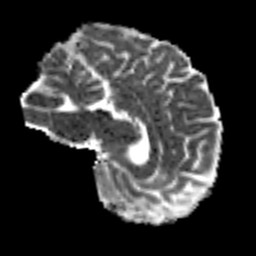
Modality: MD
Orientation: sagittal
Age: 31
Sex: male
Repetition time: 8.4 s
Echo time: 0.09 s